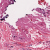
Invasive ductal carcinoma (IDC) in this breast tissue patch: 0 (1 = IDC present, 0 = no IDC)